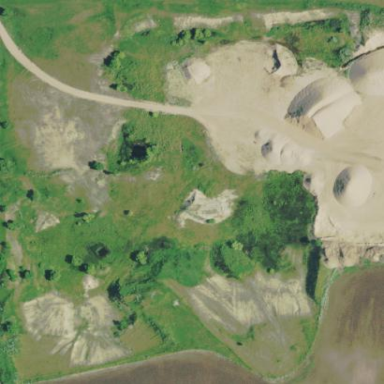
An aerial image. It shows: Quarry area.